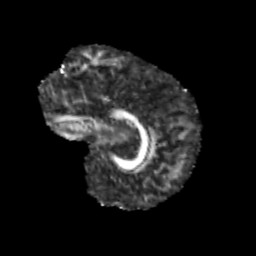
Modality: FA
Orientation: sagittal
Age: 9
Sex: male
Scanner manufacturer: siemens
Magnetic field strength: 3 T
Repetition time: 3.8 s
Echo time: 0.07 s